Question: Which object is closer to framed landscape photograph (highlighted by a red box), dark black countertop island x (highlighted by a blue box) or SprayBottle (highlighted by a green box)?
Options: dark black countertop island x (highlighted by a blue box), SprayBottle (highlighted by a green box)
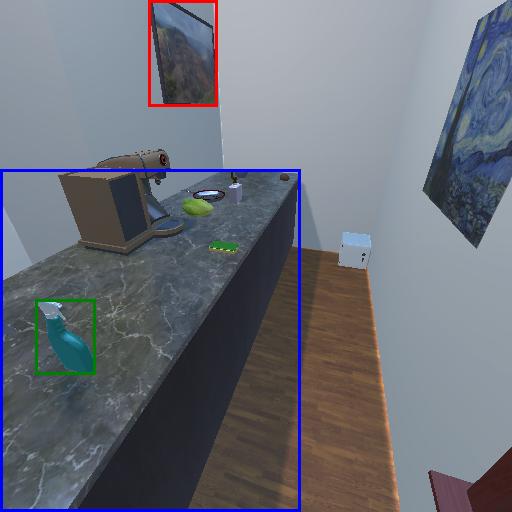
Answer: dark black countertop island x (highlighted by a blue box)